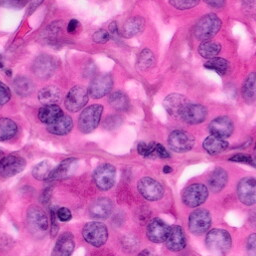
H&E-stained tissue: Pancreatic